Question: Some users trying to visit my website are getting a warning explaining "This is probably not the site you are looking for".
One of them sent me a screenshot (I'm sure we've all seen this screen before at some stage):

I'm using an SSL cert signed by StartSSL. It's signed for 'shareshaper.com' and 'www.shareshaper.com'.
You can see that the screenshot says that the user attempted to reach 'www.wamrc.com'. I've never heard of that site before. For some reason though, when I visit 'www.wamrc.com' I end up on my staging server.
I've tested my SSL setup with a number of online testing sites and they all report that everything is fine. I can't seem to replicate the issue myself.
What could be causing this error?
- 'staging.shareshaper.com''shareshaper.com'- - <URL>
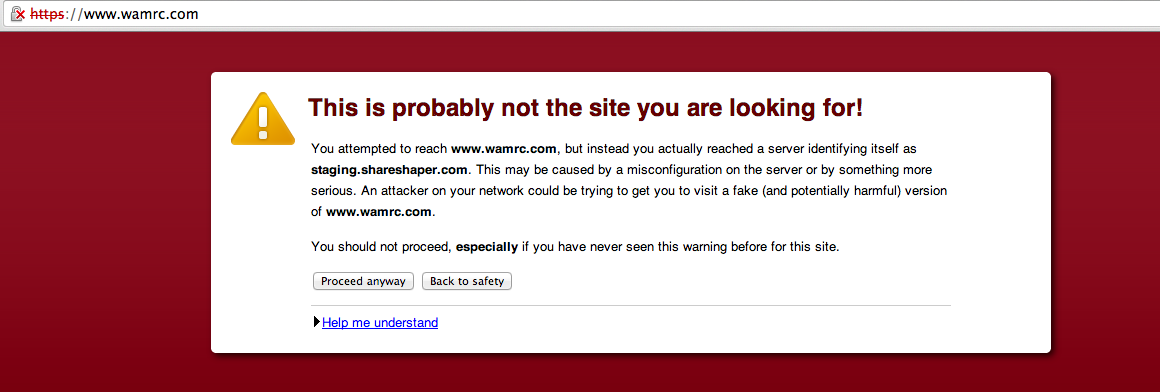
Answer: For example it could be an incorrect DNS A-record for www.wamrc.com (pointing to your IP), or an incorrect cname for the same one, but all this is essentially included in the message in the screenshot.